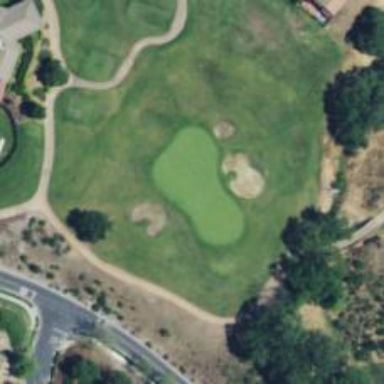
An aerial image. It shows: View of golf hole.